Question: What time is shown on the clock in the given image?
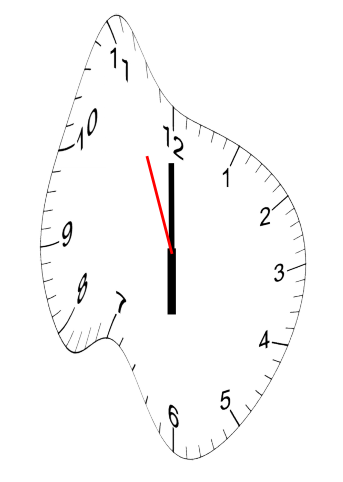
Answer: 05:59:56